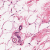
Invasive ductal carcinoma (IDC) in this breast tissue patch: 0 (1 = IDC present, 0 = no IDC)